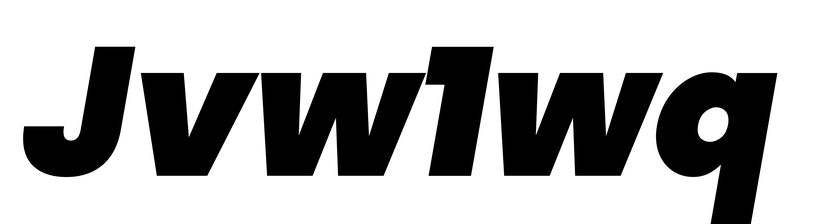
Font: Poppins-BlackItalic